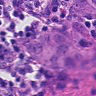
Metastatic tissue present: yes